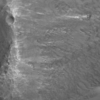
Label: not_dusty